Milling tool wear sample.
Tool blade image: 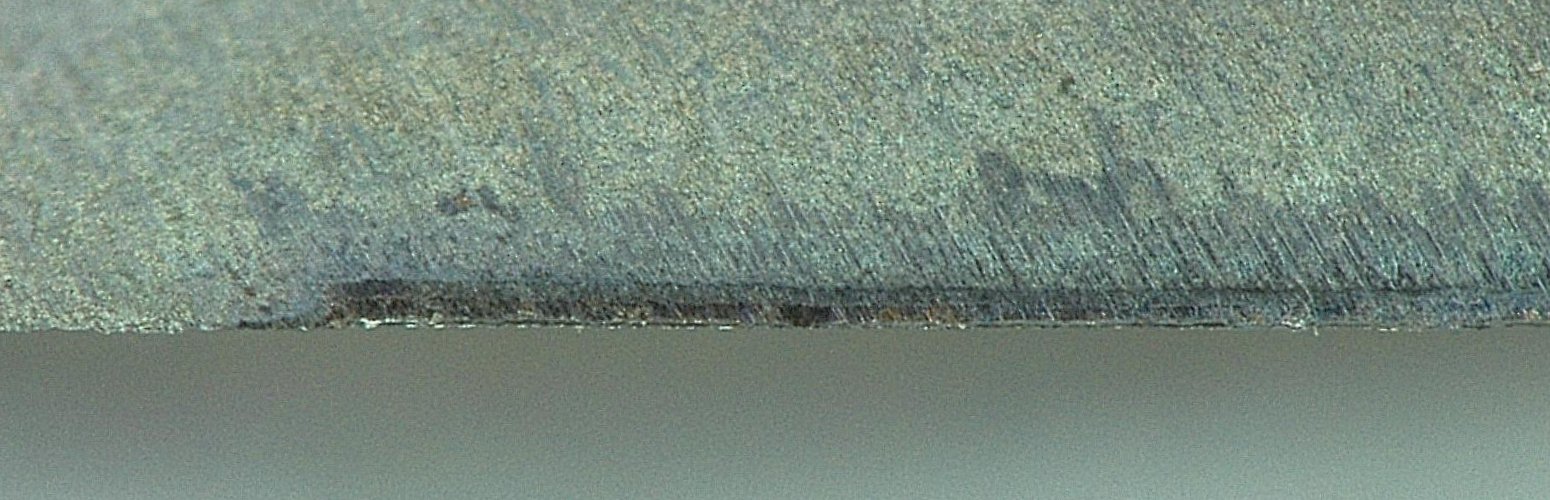
Chip image: 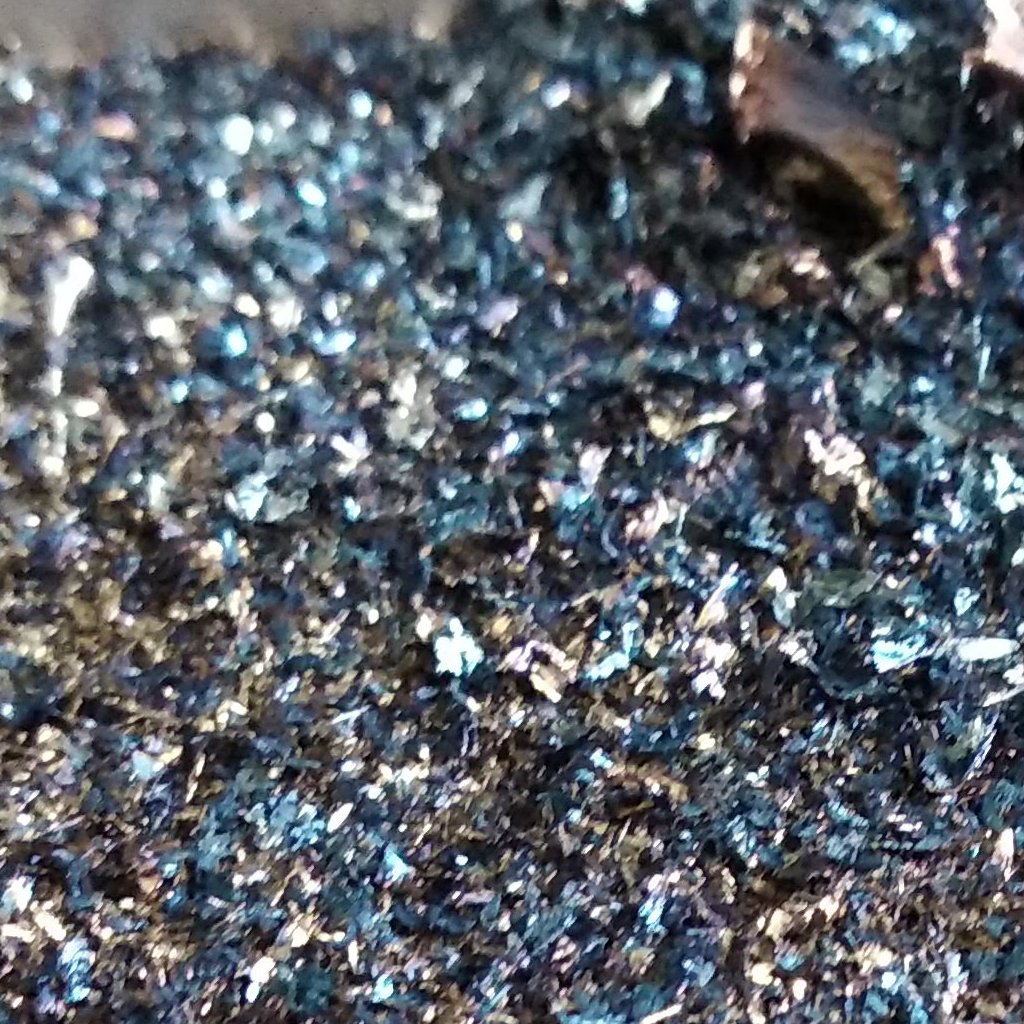
Workpiece image: 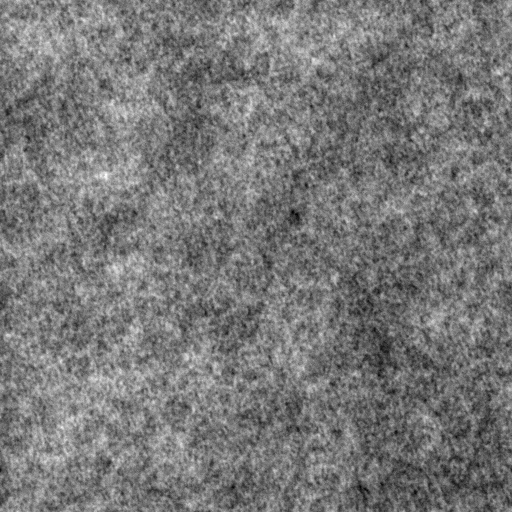
Tool wear state: dulled
Gaps: 21.67
Flank wear: 136.4
Overhang: 0
Force-signal Mel-spectrograms (X, Y, Z axes): 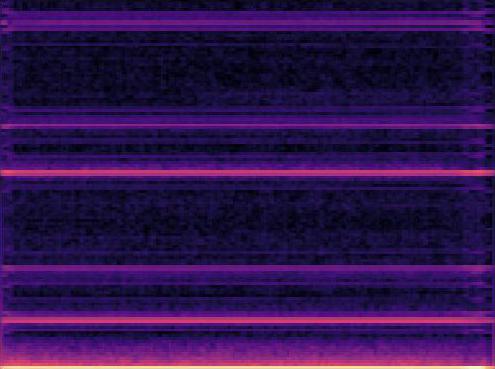 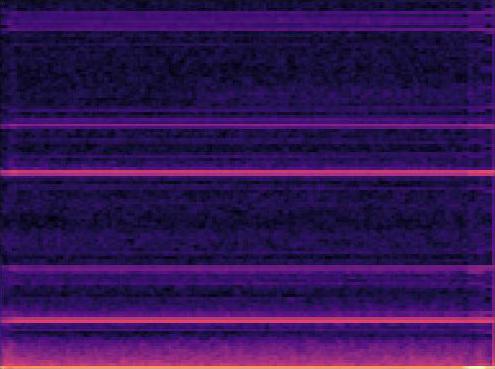 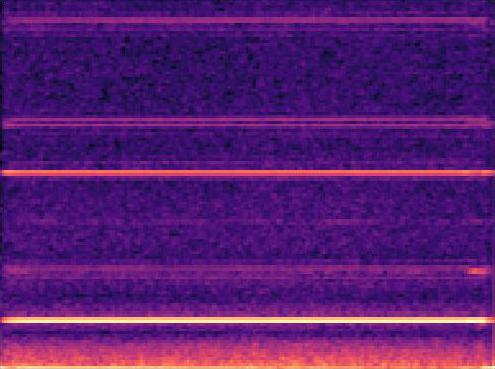
Force-signal scalograms (X, Y, Z axes): 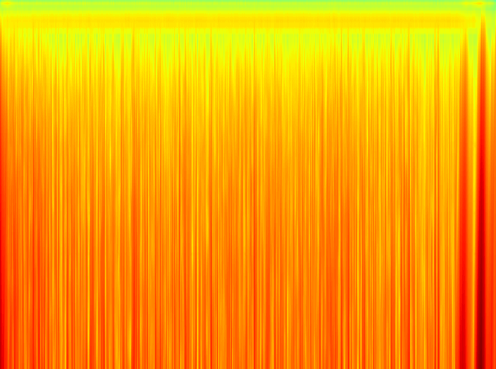 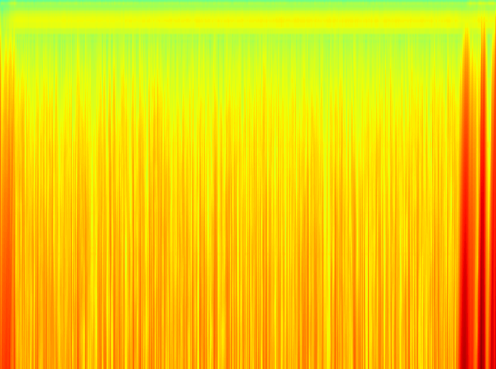 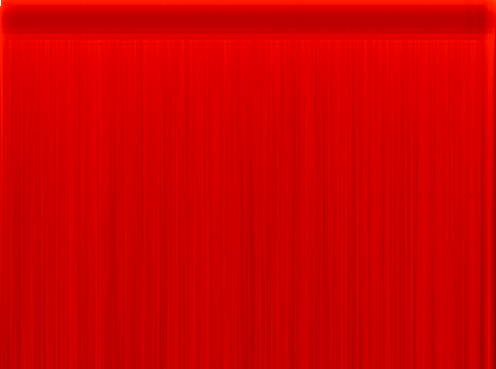
Force phase: accelerated_severe_wear